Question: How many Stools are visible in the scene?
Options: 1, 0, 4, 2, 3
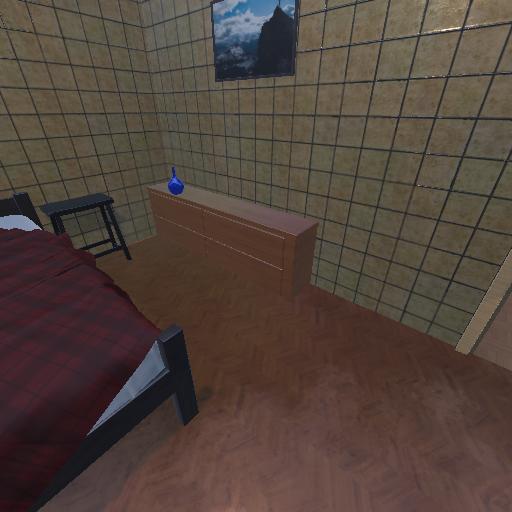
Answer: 1